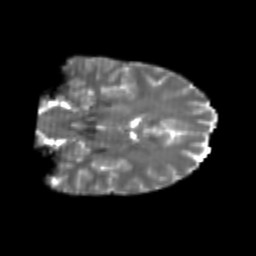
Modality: T2w
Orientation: coronal
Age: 22
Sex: female
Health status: healthy
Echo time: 0.074 s